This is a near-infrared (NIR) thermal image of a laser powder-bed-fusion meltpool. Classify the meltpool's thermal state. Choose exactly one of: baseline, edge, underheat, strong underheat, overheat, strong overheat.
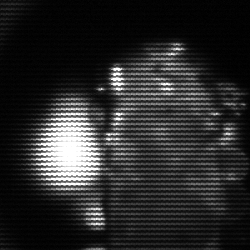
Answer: strong underheat